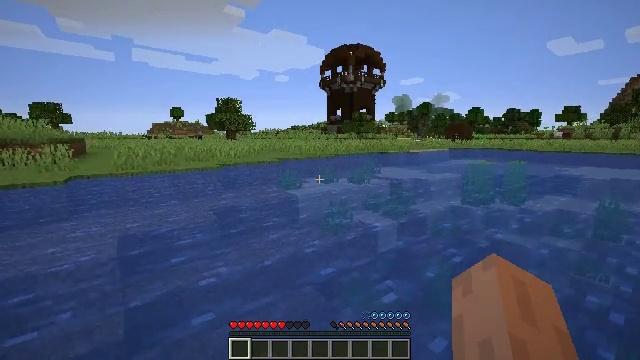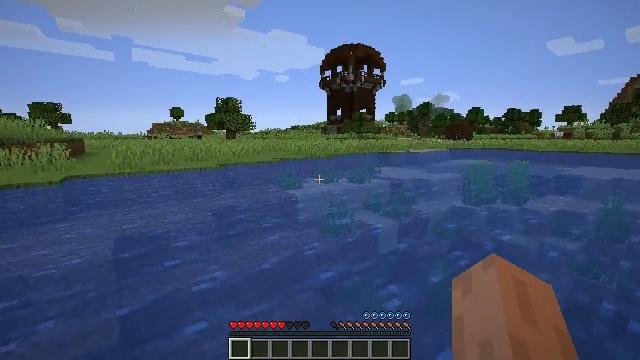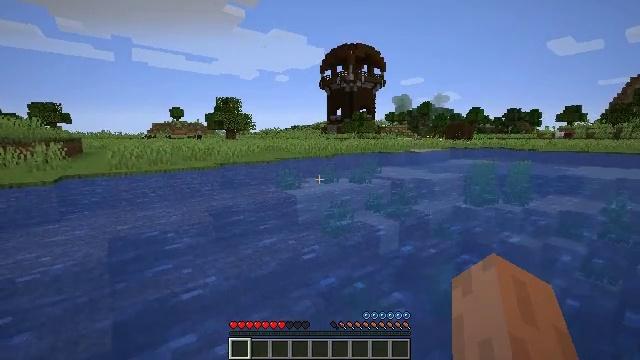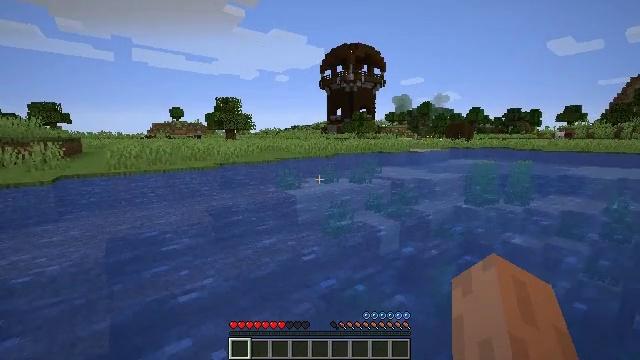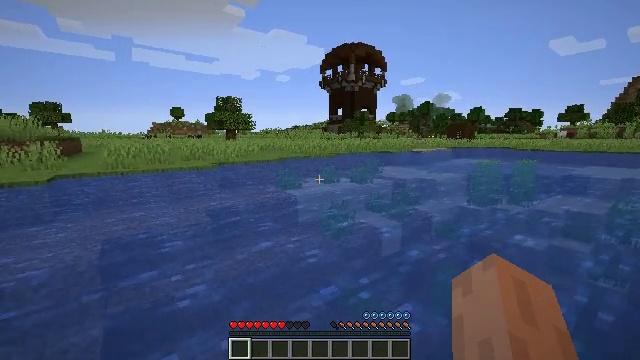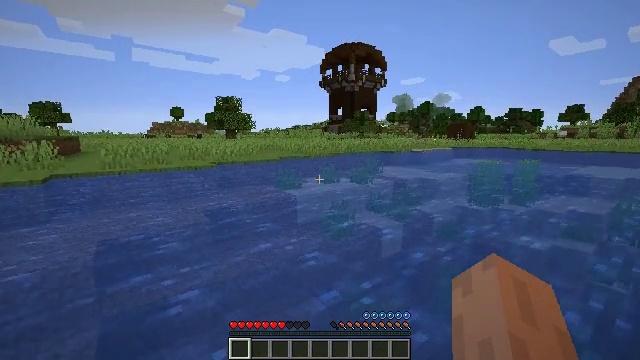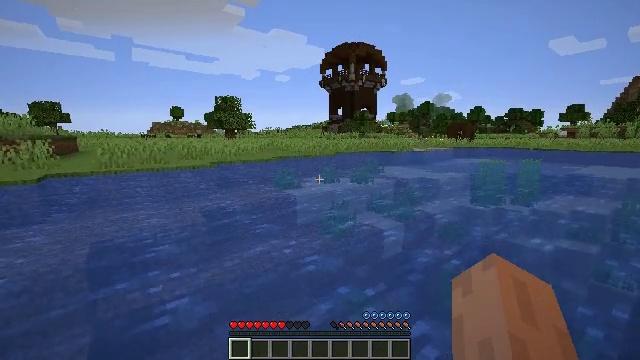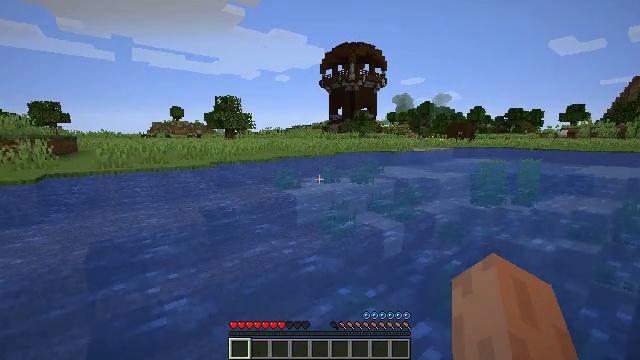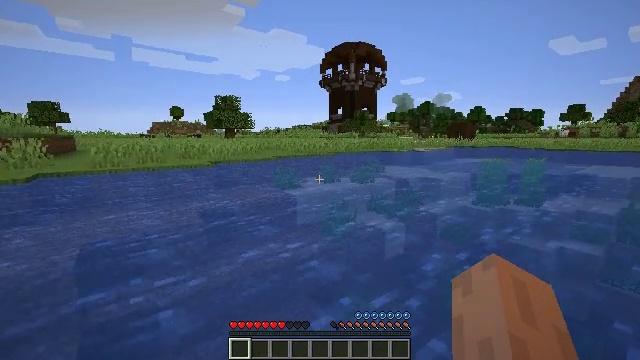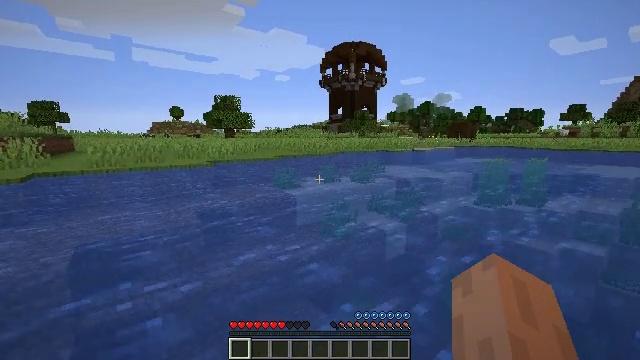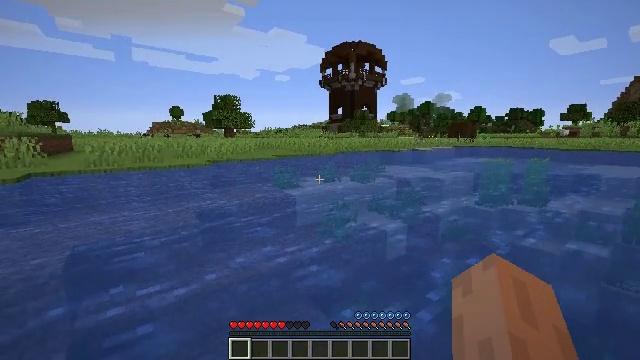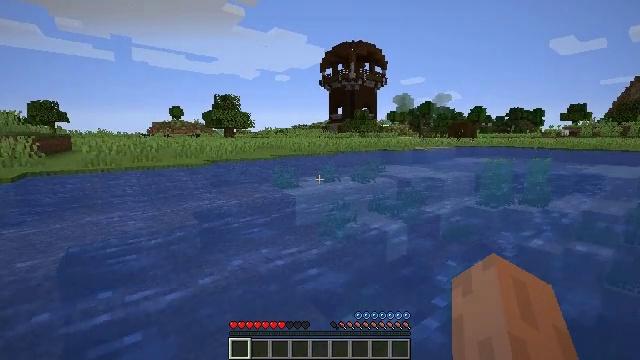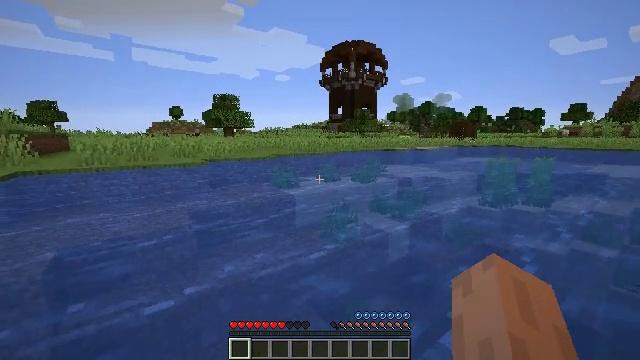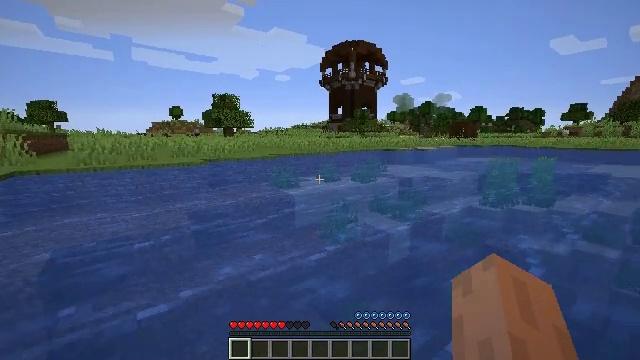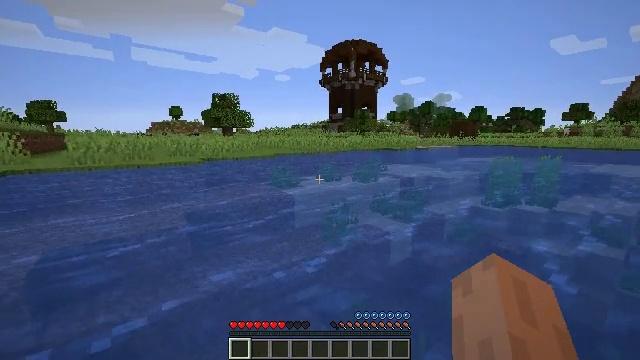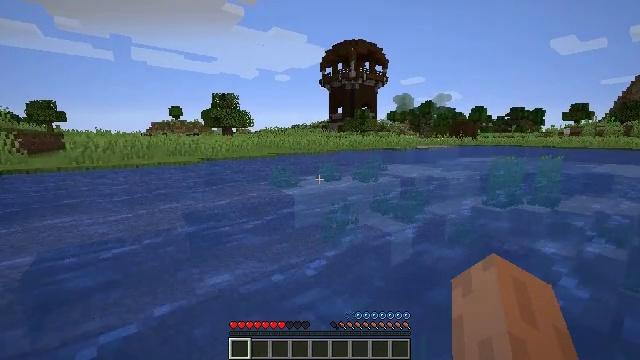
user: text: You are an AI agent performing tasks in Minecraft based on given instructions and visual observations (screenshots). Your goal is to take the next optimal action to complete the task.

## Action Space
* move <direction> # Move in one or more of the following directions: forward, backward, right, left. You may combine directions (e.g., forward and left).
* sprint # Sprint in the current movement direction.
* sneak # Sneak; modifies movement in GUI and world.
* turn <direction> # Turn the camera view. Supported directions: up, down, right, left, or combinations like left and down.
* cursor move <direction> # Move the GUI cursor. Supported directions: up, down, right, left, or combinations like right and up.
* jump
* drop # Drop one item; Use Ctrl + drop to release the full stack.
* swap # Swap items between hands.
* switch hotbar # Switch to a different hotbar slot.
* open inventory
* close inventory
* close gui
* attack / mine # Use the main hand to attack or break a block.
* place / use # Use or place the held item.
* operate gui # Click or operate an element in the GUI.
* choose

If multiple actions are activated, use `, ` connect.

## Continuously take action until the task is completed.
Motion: motion action
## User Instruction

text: Break the existing birch planks.
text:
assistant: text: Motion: move forward, attack / mine
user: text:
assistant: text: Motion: move forward, attack / mine
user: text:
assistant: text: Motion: move forward, attack / mine
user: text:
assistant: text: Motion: move forward, attack / mine
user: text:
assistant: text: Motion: move forward, attack / mine
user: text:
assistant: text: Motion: move forward, attack / mine
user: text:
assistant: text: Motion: move forward, attack / mine
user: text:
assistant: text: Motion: move forward, attack / mine
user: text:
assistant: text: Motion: move forward, attack / mine
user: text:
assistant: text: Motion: move forward, attack / mine
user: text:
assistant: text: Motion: move forward, attack / mine
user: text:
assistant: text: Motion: move forward, attack / mine
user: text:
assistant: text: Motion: move forward, attack / mine
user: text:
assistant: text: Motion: move forward, attack / mine
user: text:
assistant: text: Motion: move forward, attack / mine
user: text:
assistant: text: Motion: move forward, attack / mine
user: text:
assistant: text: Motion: move forward, attack / mine
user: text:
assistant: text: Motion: move forward, attack / mine
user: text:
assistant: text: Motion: move forward, attack / mine
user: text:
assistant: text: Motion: move forward, attack / mine
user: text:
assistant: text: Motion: move forward, attack / mine
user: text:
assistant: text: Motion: move forward, attack / mine
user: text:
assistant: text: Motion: move forward, attack / mine
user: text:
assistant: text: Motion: move forward, attack / mine
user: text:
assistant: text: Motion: move forward, attack / mine
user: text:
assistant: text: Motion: move forward, attack / mine
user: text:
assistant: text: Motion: move forward, attack / mine
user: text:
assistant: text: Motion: move forward, attack / mine
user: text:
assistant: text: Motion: move forward, attack / mine
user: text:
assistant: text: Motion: move forward, attack / mine